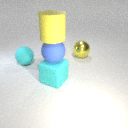
large yellow metal sphere behind large cyan rubber cube